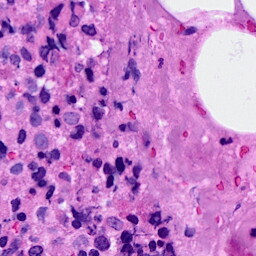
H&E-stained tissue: Breast